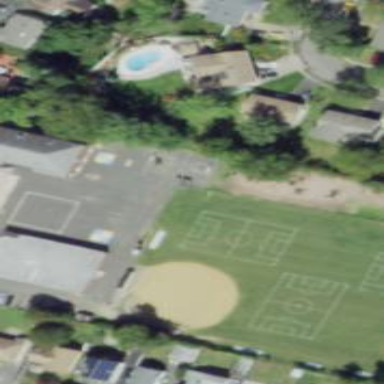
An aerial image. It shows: Asphalt schoolyard.